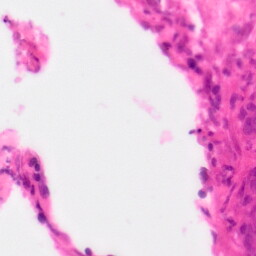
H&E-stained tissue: Colon